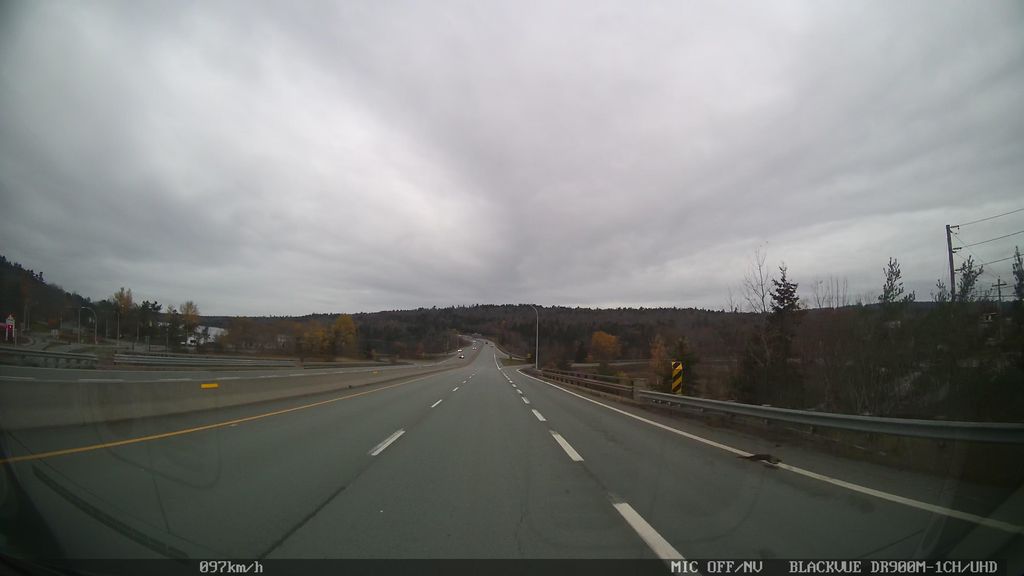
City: halifax